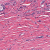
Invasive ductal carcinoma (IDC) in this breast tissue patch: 0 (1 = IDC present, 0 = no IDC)